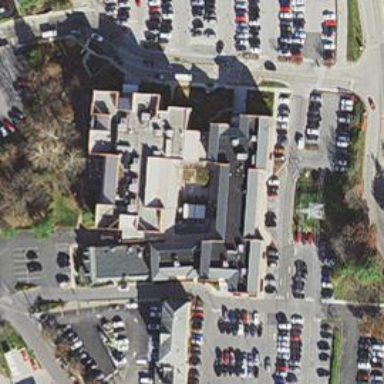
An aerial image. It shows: Parking area with surface.